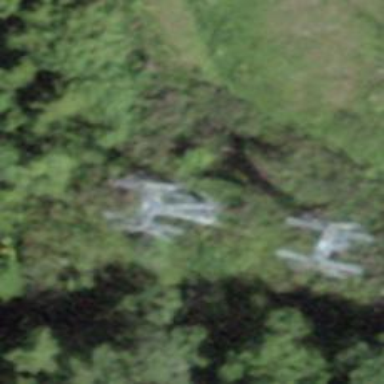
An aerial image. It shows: Pylon used for aerialway.